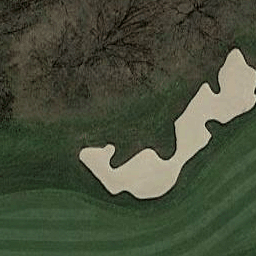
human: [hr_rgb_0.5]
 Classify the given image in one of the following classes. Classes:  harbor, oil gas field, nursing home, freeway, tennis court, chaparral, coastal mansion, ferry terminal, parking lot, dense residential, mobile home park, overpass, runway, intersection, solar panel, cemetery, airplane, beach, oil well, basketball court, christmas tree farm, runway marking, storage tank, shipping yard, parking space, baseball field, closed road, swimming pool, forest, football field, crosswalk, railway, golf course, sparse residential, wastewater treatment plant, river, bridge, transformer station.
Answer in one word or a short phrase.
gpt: golf course